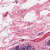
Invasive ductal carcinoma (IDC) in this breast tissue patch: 0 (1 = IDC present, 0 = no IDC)